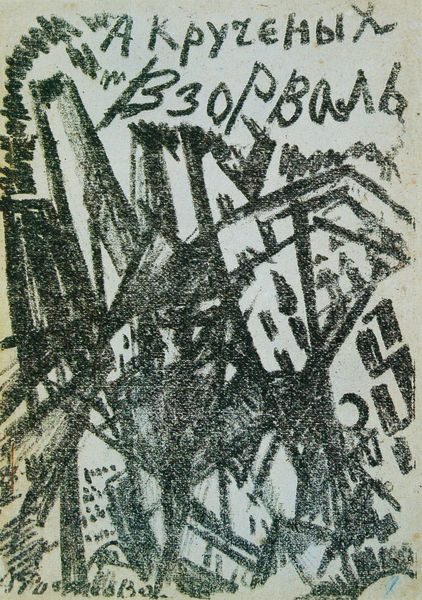
Titel: Die Explosion
Künstler: Olga Rosanowa
Standort: Neapel
Institution: Privatsammlung
Schlagwörter: weiß, dreieck, komposition, kubismus, stadt, bewegung, fenster, grau, kreide, schwarz, straße, zeichnung, dach, haus, expressionismus, signatur, häuser, rauch, schräg, kamin, schornstein, turm, chaos, schrift, russland, abstrakt, dächer, schornsteine, graphik, linien, fabrik, schlot, wild, zahlen, balken, striche, punkte, rechteck, explosion, linie, kohle, aufruhr, form, schwarz weiss, titel, text, buchstaben, strich, dynamik, punkt, beschriftung, überschrift, russe, schief, schraffierung, flugblatt, russisch, fabriken, nach oben, rhythmus, schrit, häser, wirrwarr, kyrillisch, zusammenbruch, fahrig, ungestüm, s, 20. jahrhundert, 30